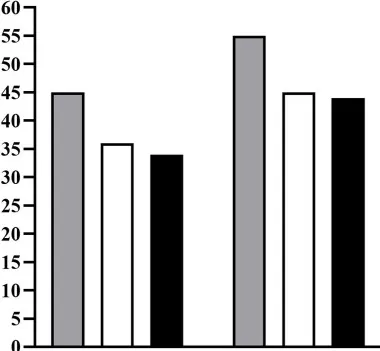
Histogram depicting score changes on SAS and SDS at three time points. The day of admission: May 15, 2020; Fellow-up 1 and 2: June 23, 2020 and August 15, 2020, respectively.
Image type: chart (chart)